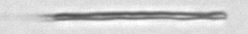
Label: fiber